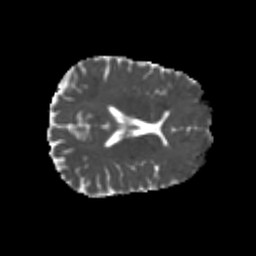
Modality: MD
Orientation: axial
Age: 25
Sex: female
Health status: healthy
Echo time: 0.074 s